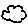
Label: cloud